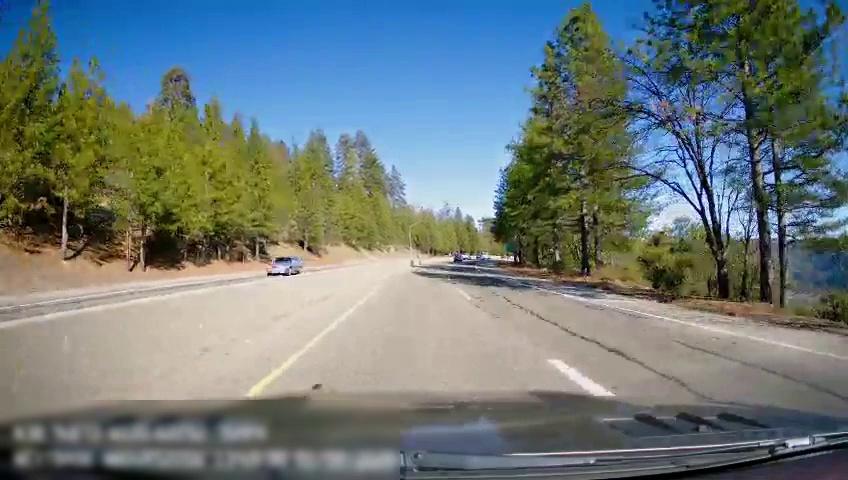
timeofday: Day
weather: Sunny
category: Drivable Space
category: Drivable Space
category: Vehicles | SUV
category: Lanes | Current Lane
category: Lanes | Current Lane
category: Lanes | Alternate Lane
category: Lanes | Opposite Lane